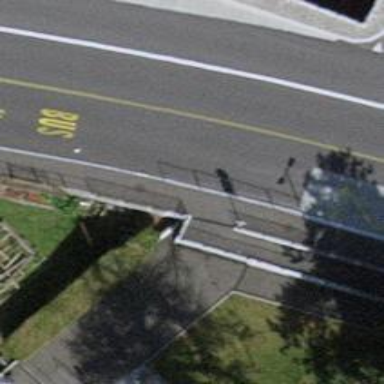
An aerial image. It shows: Footway passing through tunnel.